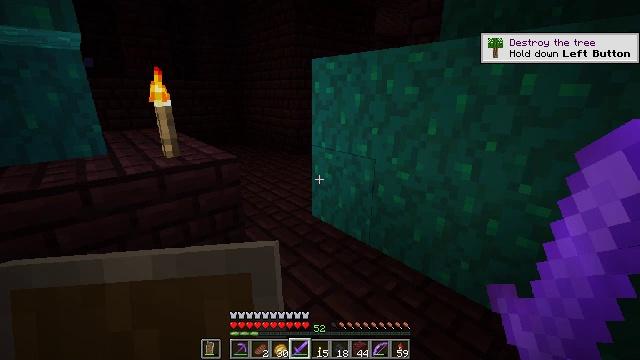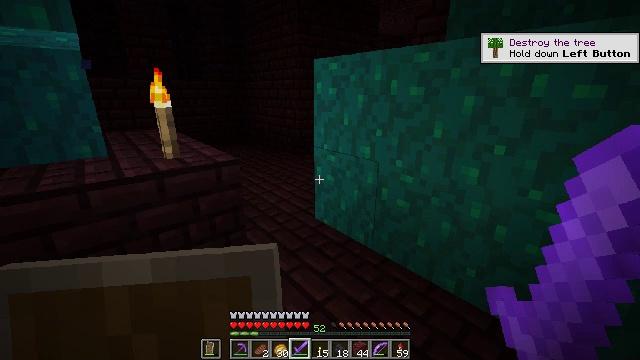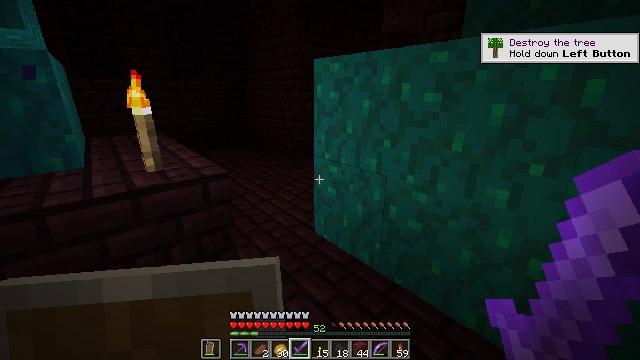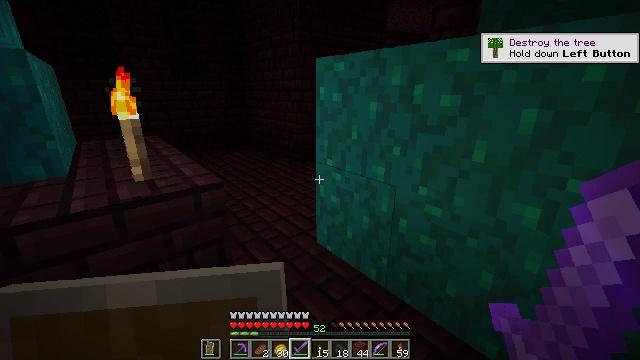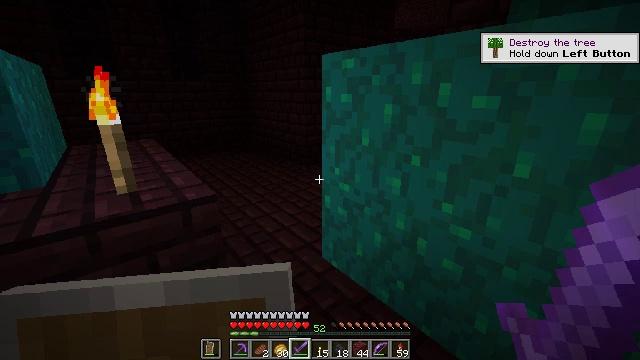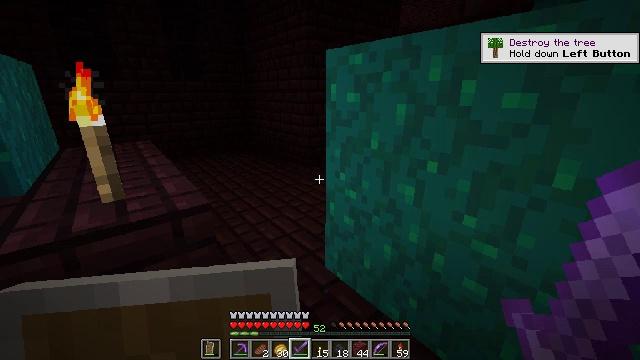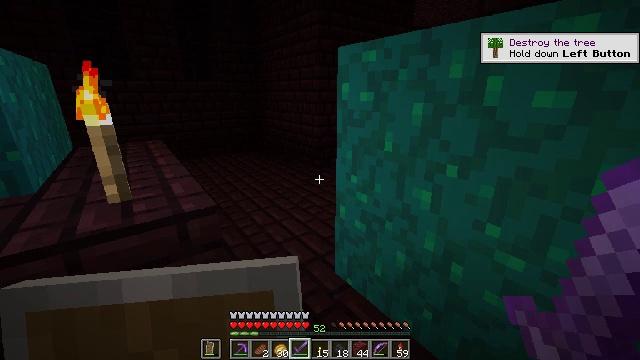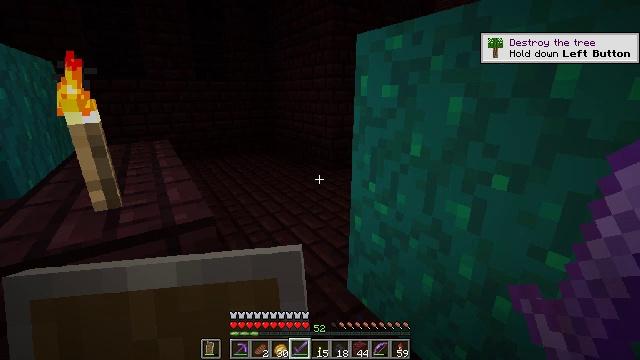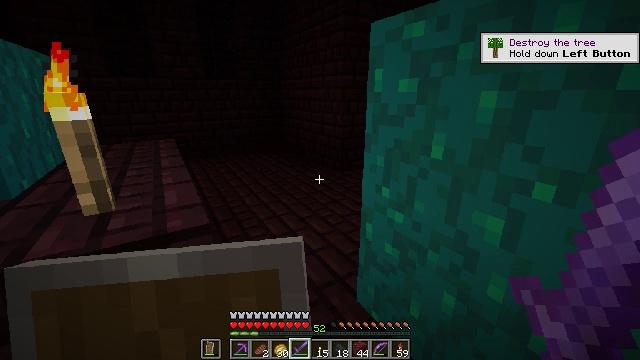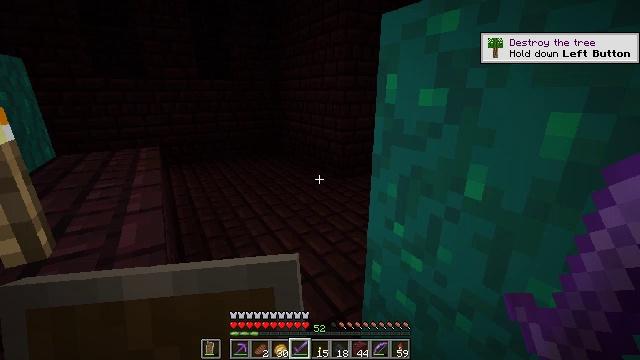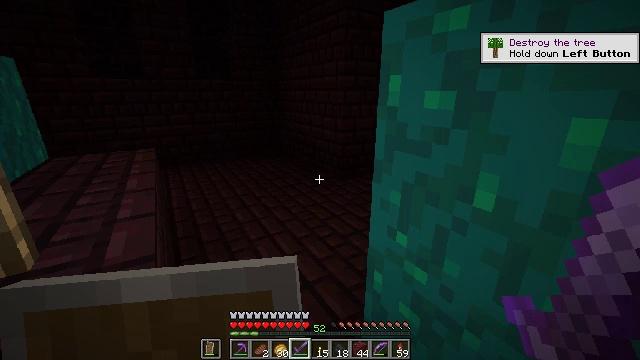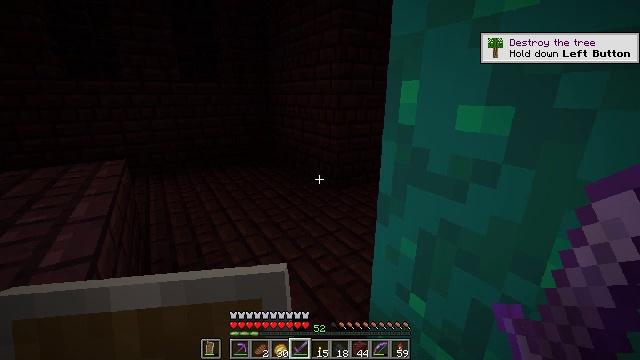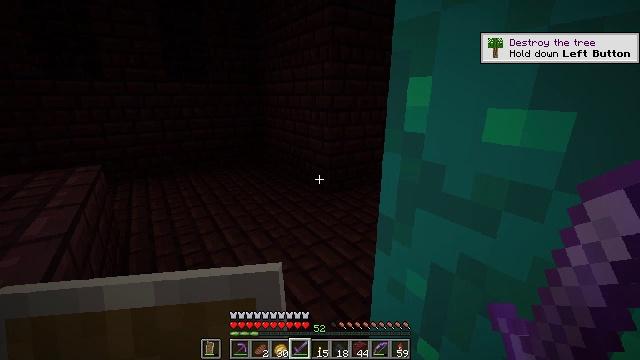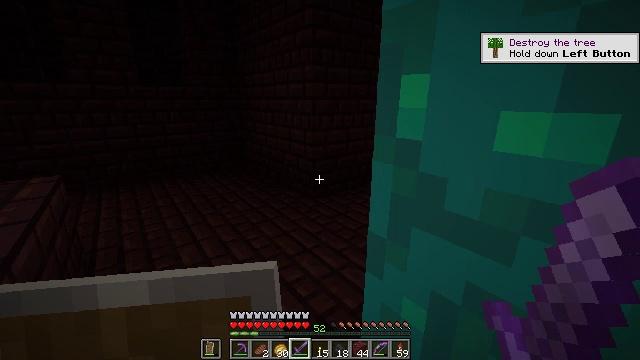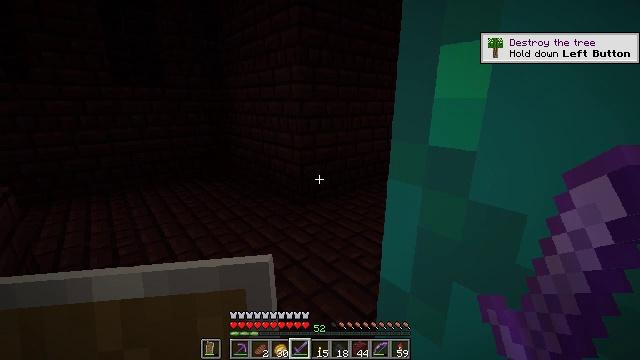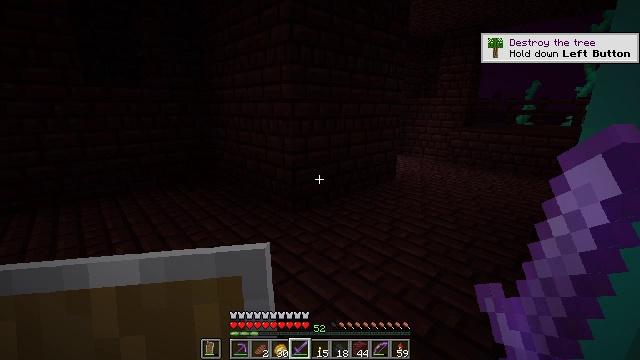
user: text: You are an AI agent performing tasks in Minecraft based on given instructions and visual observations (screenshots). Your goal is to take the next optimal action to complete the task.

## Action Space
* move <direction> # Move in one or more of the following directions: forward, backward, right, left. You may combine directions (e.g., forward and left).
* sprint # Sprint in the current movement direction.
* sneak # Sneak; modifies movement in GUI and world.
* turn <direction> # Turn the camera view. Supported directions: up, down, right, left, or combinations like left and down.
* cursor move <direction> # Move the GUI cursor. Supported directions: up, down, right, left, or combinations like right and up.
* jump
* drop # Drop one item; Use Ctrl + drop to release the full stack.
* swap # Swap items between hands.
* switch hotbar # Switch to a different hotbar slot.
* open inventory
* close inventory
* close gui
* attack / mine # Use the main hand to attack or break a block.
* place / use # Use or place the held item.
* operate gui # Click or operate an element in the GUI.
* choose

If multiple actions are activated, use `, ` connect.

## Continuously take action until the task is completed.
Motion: motion action
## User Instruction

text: Gather the torch from its position.
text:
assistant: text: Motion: move forward
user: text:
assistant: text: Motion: move forward
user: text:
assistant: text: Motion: move forward
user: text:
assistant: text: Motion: move forward
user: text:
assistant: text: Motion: move forward
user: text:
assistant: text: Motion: move forward, turn left
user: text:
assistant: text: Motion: move forward, turn left
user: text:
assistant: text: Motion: move forward, turn left
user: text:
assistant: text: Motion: move forward
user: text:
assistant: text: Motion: move forward
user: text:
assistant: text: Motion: move forward, turn right
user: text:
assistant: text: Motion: move forward, turn right
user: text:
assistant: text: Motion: move forward, turn right
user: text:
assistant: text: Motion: move forward and move left, turn right
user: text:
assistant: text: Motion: move forward and move left, turn right
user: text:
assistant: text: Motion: move forward and move left, turn right and up
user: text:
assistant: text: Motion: move forward and move left, turn right
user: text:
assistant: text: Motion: move forward and move left, turn right
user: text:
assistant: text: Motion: move forward and move left, turn right
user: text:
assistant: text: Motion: move forward, turn right
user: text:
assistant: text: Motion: move forward, turn right
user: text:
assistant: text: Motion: move forward
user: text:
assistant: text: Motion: move forward
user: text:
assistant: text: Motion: move forward
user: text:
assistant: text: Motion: move forward
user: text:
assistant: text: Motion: move forward, turn left
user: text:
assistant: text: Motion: turn left
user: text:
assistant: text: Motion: turn left
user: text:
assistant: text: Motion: turn left and down
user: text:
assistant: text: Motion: turn left